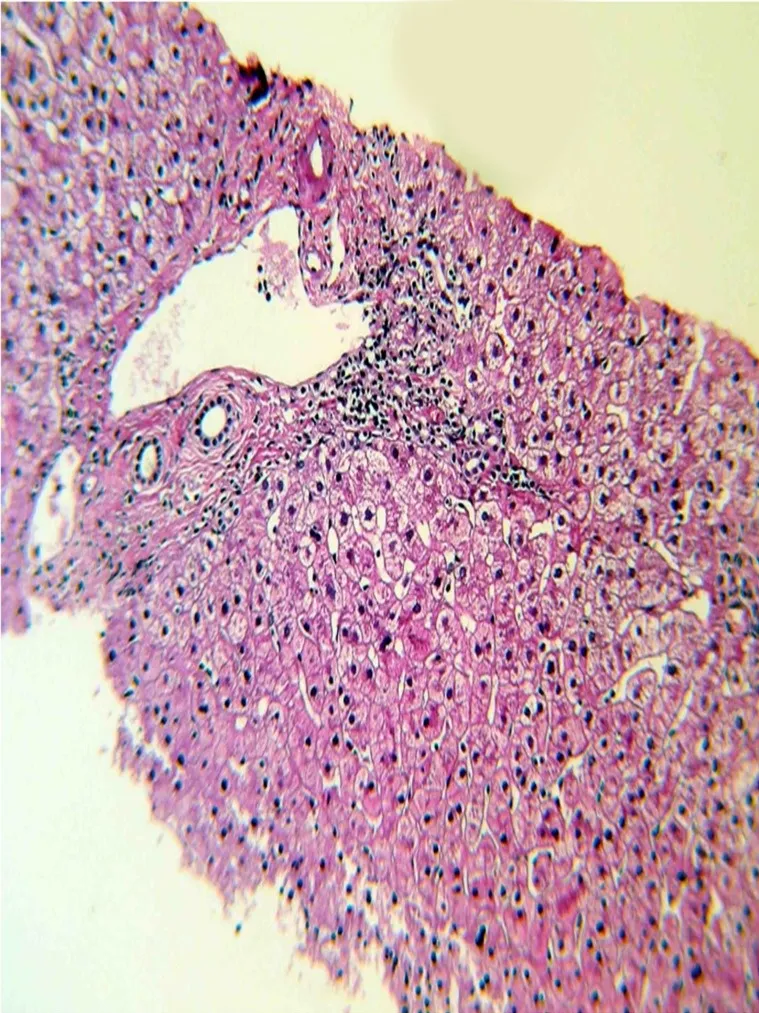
Liver biopsy showing portal spaces with mild mononuclear portal inflammation.
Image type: pathology (h&e)